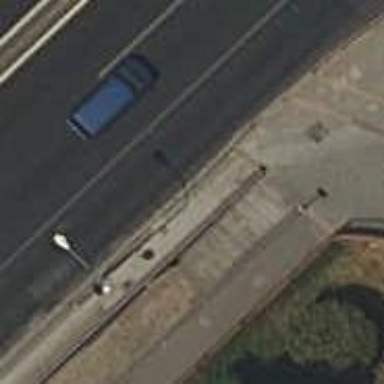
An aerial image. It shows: Footway made of paving stones passing through tunnel.